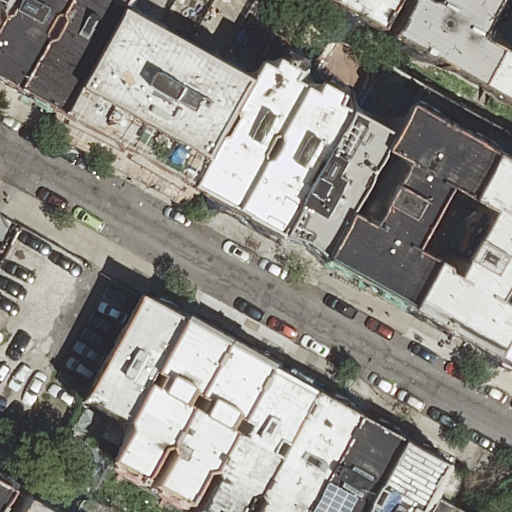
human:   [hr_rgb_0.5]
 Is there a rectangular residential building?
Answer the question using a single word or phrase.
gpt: yes

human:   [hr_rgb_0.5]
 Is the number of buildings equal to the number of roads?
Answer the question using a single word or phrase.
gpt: no

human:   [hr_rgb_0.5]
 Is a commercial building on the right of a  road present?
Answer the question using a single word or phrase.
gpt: no

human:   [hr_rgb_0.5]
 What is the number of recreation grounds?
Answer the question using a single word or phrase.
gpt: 0

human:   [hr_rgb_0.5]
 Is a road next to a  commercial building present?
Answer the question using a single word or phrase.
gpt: no

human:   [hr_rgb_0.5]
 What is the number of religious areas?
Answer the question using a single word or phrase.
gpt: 0

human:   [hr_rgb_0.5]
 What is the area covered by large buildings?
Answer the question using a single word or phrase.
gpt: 1245m2

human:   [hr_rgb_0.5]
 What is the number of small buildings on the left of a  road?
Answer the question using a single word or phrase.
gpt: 1

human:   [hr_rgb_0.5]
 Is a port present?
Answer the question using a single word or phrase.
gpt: no

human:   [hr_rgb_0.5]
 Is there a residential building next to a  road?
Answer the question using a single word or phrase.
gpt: yes

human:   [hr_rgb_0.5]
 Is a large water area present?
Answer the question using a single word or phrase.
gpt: no

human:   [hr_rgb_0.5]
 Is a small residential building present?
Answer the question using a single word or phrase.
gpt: yes

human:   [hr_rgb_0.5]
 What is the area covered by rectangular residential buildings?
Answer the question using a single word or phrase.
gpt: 496m2

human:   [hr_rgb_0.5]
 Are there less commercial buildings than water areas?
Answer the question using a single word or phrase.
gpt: no

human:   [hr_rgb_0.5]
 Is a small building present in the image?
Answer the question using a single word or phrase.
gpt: yes

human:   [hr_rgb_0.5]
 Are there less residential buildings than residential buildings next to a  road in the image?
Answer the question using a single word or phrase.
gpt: no

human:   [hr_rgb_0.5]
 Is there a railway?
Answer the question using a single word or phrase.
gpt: no

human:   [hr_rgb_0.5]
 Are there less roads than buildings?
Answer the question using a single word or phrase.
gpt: yes

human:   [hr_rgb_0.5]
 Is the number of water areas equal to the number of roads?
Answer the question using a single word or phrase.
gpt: no

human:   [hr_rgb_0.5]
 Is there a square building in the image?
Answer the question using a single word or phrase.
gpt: no

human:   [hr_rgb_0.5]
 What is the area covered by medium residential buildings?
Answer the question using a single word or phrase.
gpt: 4422m2

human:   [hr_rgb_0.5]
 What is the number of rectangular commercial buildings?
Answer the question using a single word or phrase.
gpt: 0

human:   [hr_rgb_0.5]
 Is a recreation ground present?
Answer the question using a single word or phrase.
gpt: no

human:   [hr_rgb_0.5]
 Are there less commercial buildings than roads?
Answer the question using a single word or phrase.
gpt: yes

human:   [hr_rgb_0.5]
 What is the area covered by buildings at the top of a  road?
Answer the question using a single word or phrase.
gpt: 2829m2

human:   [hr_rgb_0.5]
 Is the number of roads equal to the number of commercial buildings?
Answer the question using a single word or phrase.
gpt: no

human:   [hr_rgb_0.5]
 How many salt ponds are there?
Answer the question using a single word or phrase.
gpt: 0

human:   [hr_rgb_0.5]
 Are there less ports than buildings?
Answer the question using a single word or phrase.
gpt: yes

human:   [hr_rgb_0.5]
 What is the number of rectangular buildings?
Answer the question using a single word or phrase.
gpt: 6

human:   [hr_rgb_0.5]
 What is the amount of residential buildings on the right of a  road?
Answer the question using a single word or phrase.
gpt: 19

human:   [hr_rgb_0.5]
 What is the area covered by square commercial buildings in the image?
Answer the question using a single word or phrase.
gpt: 0m2

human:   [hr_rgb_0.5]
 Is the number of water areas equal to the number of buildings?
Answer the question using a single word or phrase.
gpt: no

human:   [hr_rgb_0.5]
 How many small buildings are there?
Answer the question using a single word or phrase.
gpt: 4

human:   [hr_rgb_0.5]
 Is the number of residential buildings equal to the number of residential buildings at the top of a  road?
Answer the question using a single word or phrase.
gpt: no

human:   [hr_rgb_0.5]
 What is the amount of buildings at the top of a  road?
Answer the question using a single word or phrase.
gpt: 11

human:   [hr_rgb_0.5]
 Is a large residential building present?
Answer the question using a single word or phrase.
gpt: yes